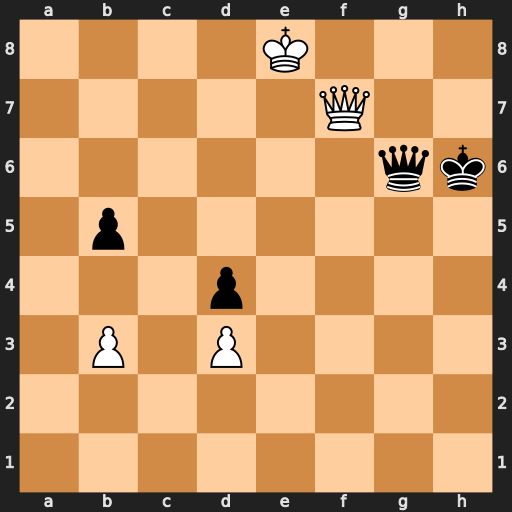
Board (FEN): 4K3/5Q2/6qk/1p6/3p4/1P1P4/8/8
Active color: w
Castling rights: -
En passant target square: -
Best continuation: Qxg6+ Kxg6 Kd7 Kf5 Kc6